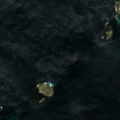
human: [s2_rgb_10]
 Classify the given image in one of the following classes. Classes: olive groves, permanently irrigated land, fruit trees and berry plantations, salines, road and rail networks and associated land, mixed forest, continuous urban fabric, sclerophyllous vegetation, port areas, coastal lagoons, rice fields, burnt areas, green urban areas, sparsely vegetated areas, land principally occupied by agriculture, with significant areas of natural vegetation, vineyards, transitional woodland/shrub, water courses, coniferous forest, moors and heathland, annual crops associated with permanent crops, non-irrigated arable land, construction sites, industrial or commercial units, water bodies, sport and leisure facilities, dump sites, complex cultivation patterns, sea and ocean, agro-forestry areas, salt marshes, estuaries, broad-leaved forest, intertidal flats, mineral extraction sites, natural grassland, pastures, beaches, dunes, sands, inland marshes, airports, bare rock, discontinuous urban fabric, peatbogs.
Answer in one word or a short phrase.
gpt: sea and ocean